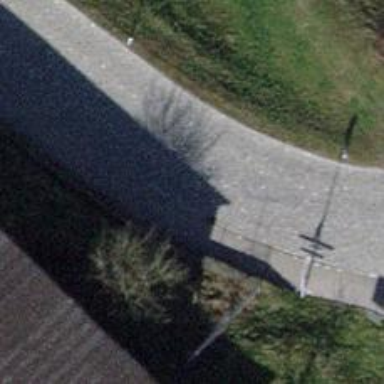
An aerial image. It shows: Tertiary road with paving stones surface.